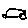
Label: car